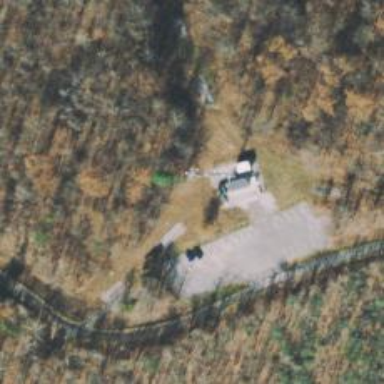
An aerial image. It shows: Communication mast tower.